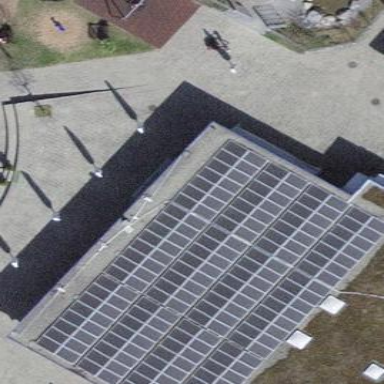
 consisting of solar photovoltaic panels."